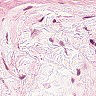
Metastatic tissue present: no